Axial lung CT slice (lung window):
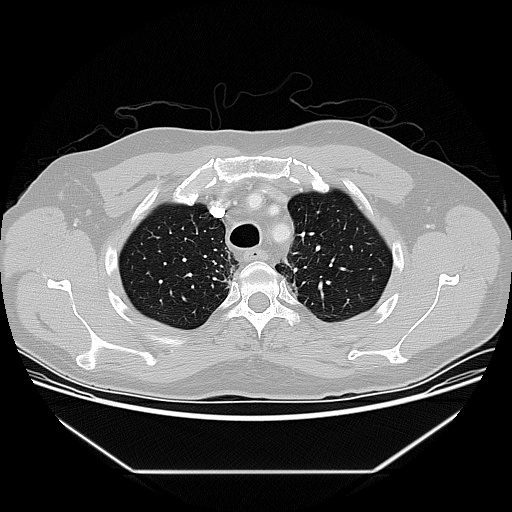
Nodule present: no